Question: I've made a button that expands horizontally: <URL>
However I'm having a hard time getting my button's hover-state to work properly.
This is my markup:
'''
<a class="action-button" href="#"><span>Some text</span></a>
'''
I don't know how to style the hover-effect so that the entire button is "lit" when the user hovers over a part of the button that isn't covered by the '<span>'.
This is what I get when I hover over a part of the button that isn't covered by the '<span>':

Check out my example here: <URL>
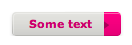
Answer: <URL>
Change the last lines to:
'''
a.action-button:hover > span
'''
Ex:
'''
a.action-button:hover > span{
background: transparent url(http://dl.getdropbox.com/u/228089/action-button-left-hover.png) no-repeat;
color: white;
}
'''
And as I said in the comment above try to avoid to use images for your button states.
Use only one image and for ex. on just 'change' the 'background-position' to the part of image representing the state you want!
It will save you the "button disappearance" until the new image is loaded.